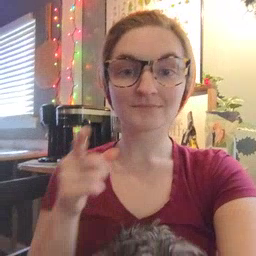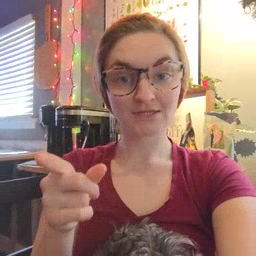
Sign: hesheit